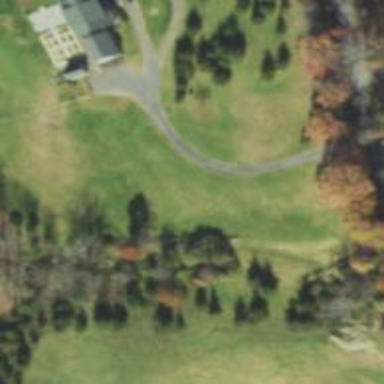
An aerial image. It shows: Driveway.